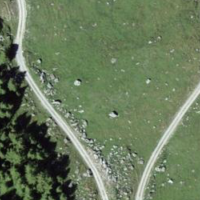
EUNIS habitat code: 26
Species observed at this site:
Geum montanum